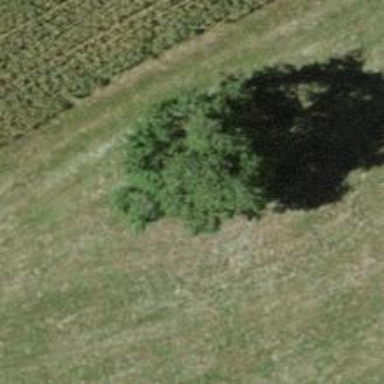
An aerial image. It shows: Single tag "natural: tree."